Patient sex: M
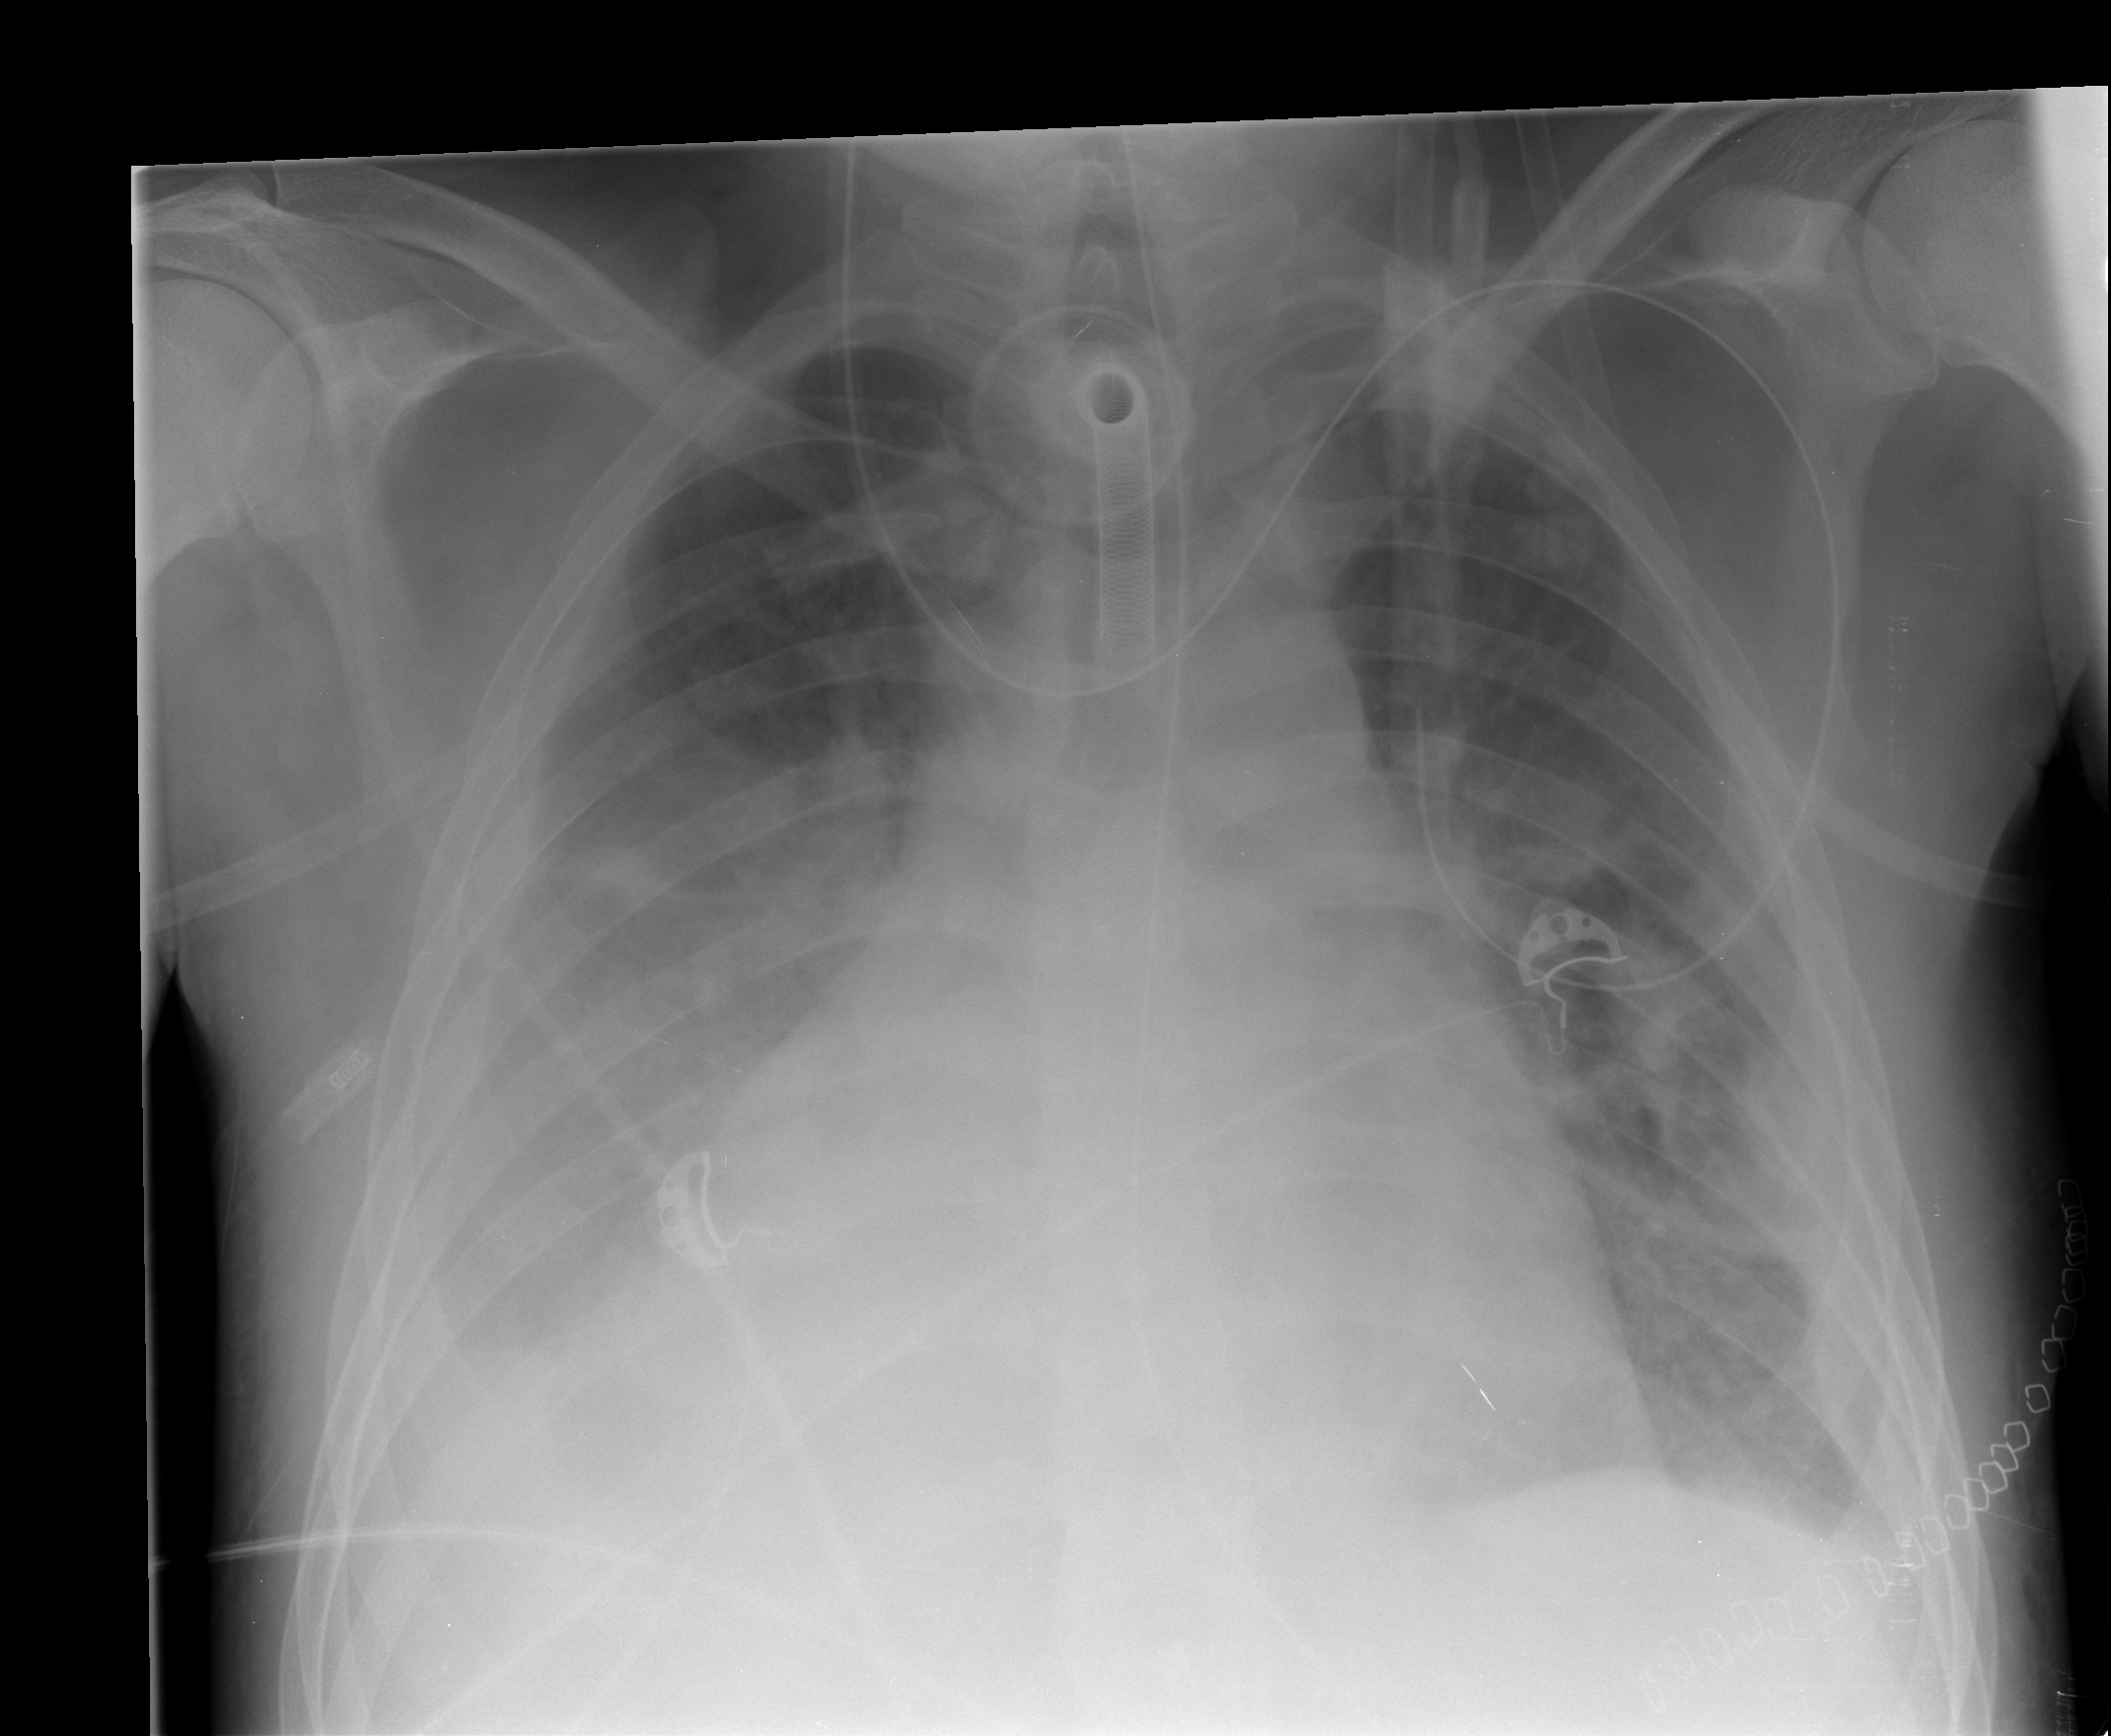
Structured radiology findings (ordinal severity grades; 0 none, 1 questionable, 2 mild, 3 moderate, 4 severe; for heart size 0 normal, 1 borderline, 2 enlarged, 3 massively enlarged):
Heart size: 2
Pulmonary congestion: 0
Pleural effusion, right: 3
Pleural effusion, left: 2
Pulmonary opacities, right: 1
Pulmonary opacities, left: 2
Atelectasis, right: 3
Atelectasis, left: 2